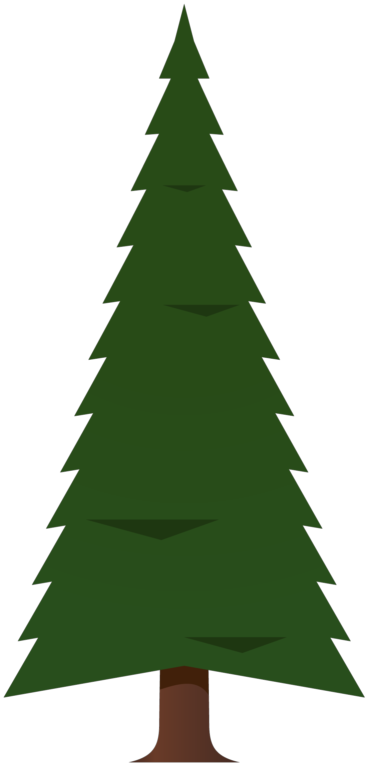
pine tree